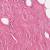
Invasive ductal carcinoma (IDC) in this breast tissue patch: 0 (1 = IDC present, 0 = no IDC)